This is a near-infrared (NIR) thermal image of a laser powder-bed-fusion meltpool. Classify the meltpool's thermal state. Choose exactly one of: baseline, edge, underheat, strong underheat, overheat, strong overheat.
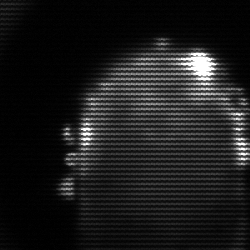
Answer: baseline